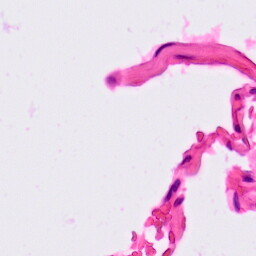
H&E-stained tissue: Lung